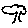
Label: tree